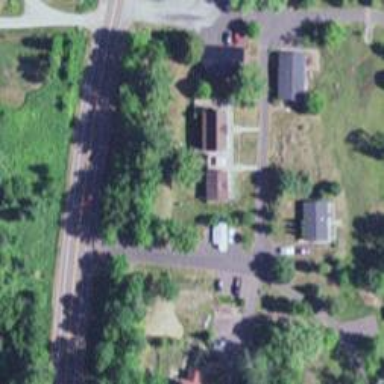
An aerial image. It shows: Abandoned railway.